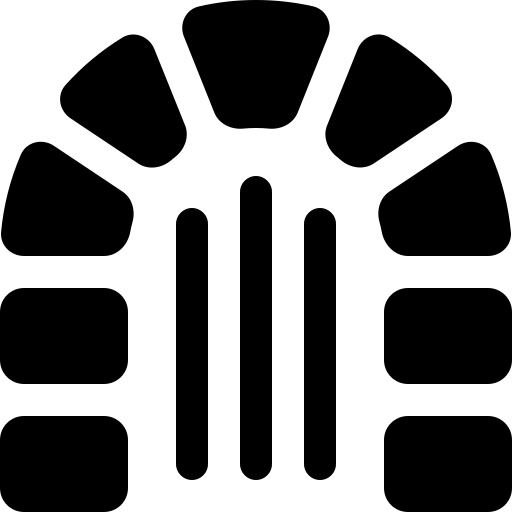
Tags: icon, FontAwesome, fa-icon, solid, dungeon